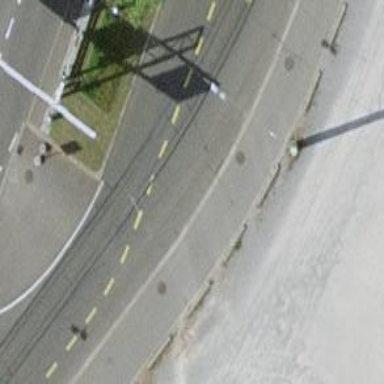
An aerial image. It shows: Asphalt sidewalk along the footway.